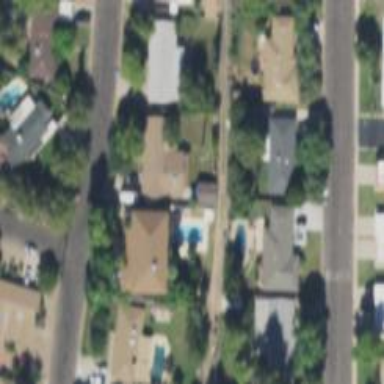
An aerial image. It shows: Alley classified as service road.